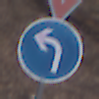
Verkehrszeichen: VorgeschriebeneFahrtrichtungLinks
Zusatzzeichen oben: VorfahrtGewaehren
Umgebung: Outdoor, Nature
Tageszeit: MorningAfternoon
Wetter: Overcast
Licht: Natural
Jahreszeit: Autumn
Kontrast: LowContrast